Question: As Office Graph (GQL) is being deprecated in a month's time, I'm making the shift to Microsoft Graph.
I want to query the graph to get a list of Delve board and this was easy to do with Office Graph (with jQuery ajax calls).
'''
https://<tenant_address>//_api/search/query?querytext='Path:TAG://PUBLIC/?NAME=*'&Properties='IncludeExternalContent:true,GraphQuery:ACTOR(ME)'
'''
Unfortunately, I don't see any endpoints in Microsoft Graph that supports retrieving said boards. I've used the <URL> that Microsoft provides, but can't get any Delve action going. Does anyone have any idea for how to query Delve or a workaround?
For those wondering, the Delve boards are
located on the bottom left of your Delve page:

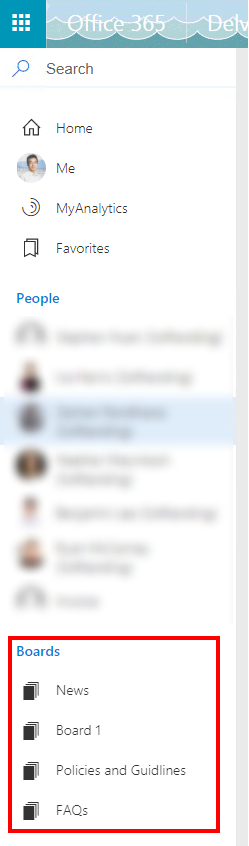
Answer: there's currently no replacement for working with Delve Boards exposed in Microsoft Graph. Could raise this as a suggestion on the Delve UserVoice? <URL> The product team will have a look. Thanks!